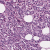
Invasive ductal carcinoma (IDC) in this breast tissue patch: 1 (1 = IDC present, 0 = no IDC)